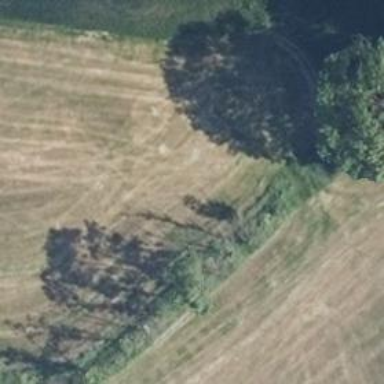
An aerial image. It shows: Row of trees in natural setting.